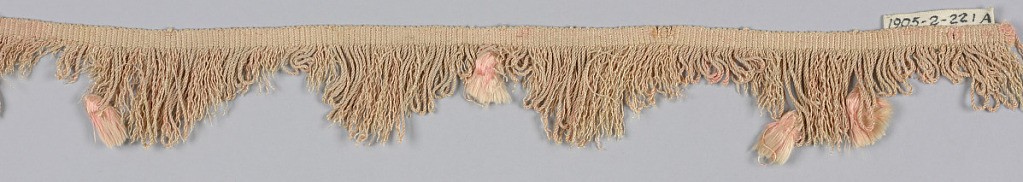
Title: Fringe
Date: late 18th century
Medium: silk Technique: plain weave
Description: Pink fringe with a heading and a looped skirt with pointed edges ornamented with tufts of floss.